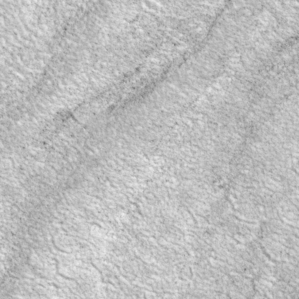
Label: non_frost